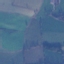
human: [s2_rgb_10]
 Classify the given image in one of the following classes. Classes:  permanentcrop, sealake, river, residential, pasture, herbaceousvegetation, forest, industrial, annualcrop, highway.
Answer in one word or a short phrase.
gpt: Pasture